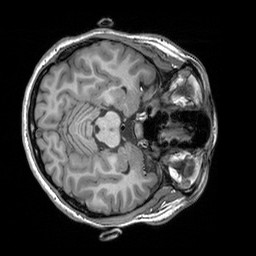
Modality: T1w
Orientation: axial
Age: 22
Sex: female
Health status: healthy
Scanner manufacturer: siemens
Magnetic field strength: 3 T
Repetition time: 2.3 s
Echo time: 0.00303 s